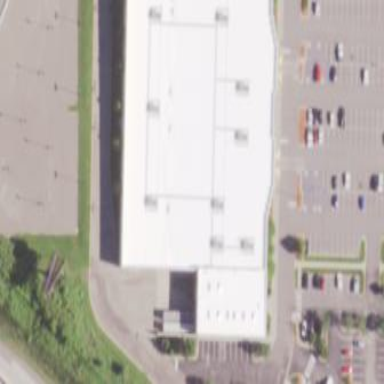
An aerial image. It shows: Department store building.